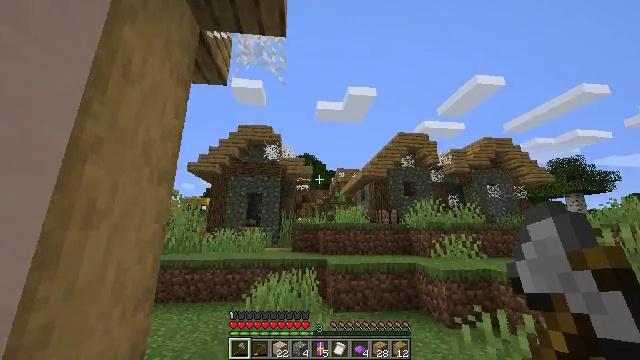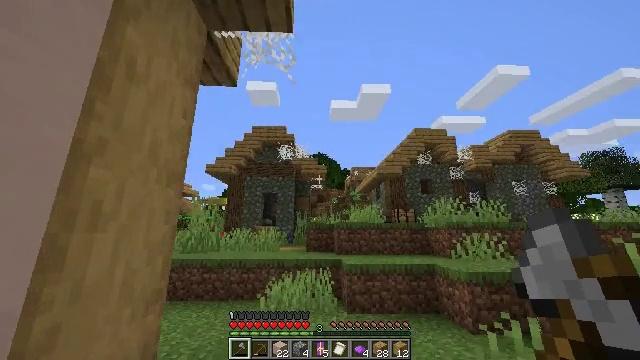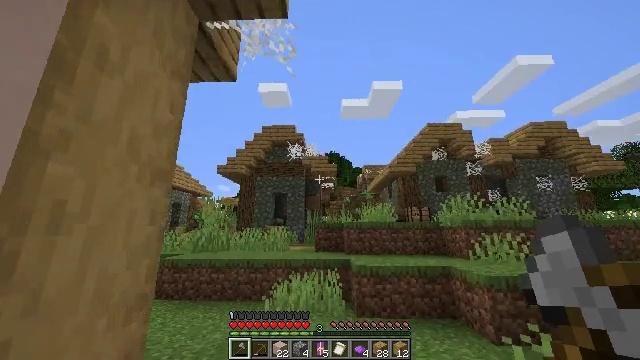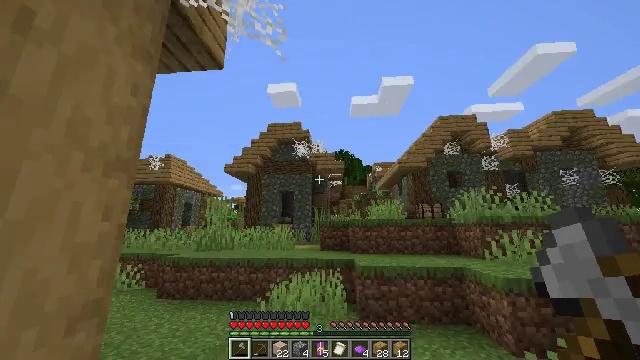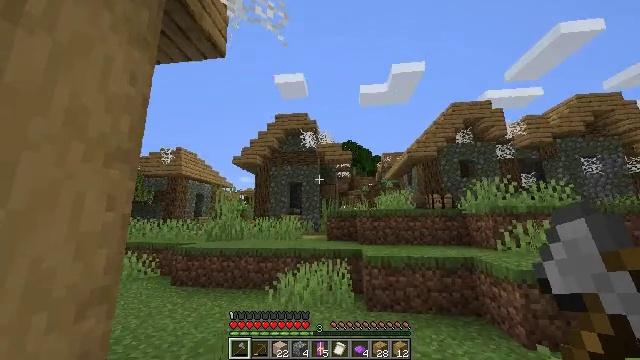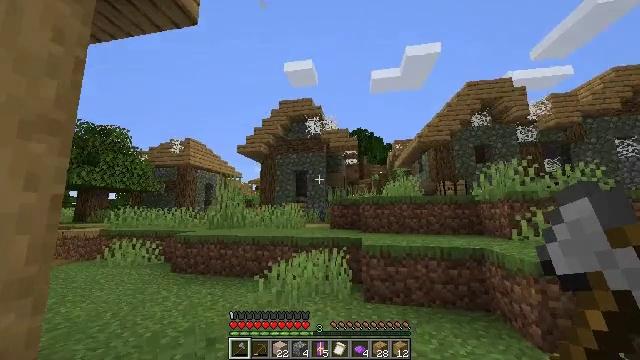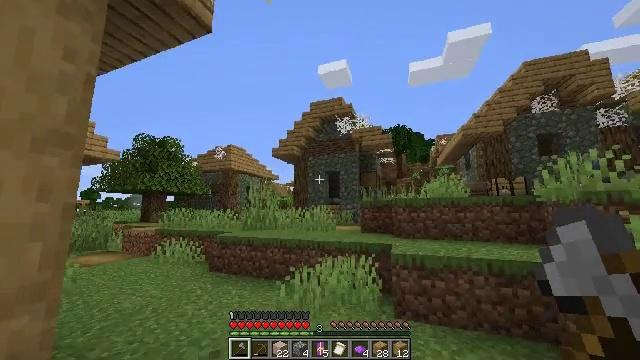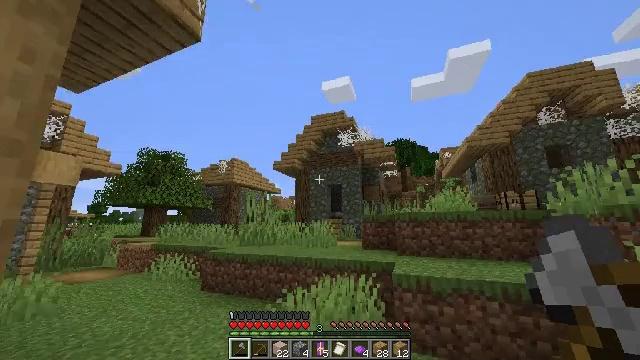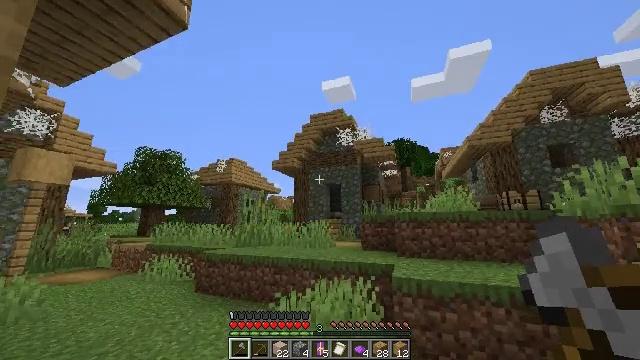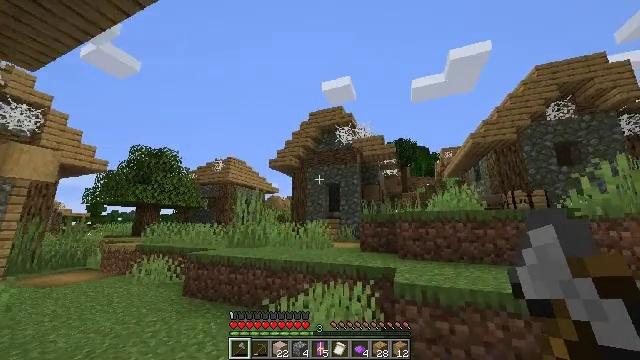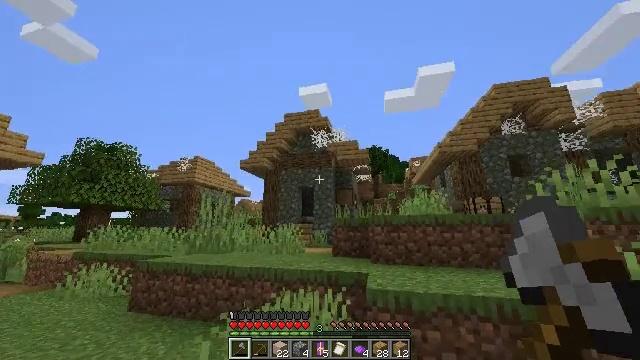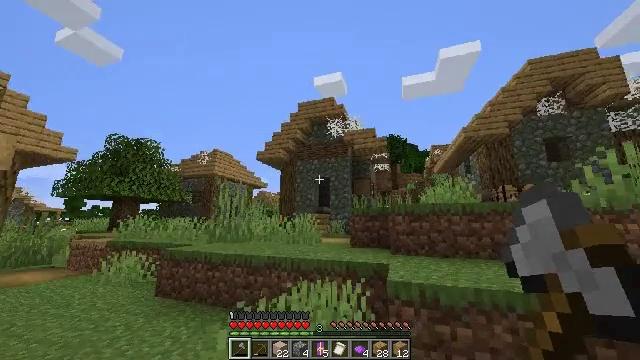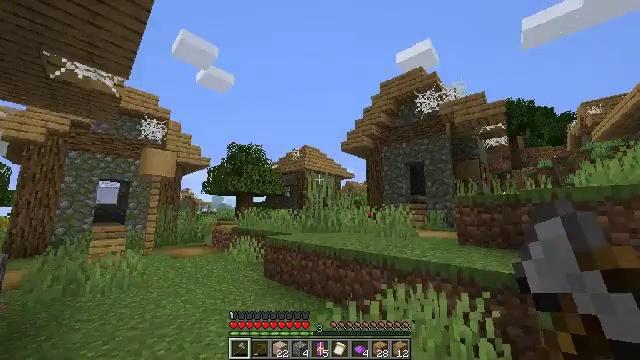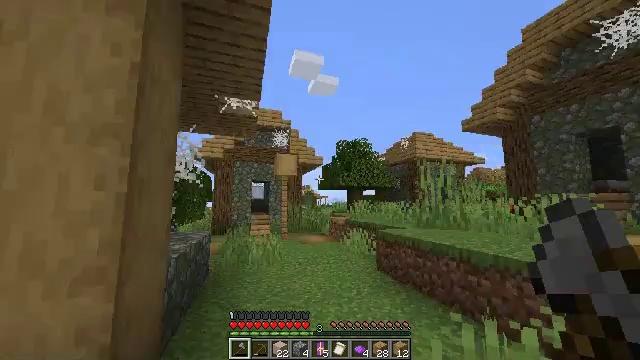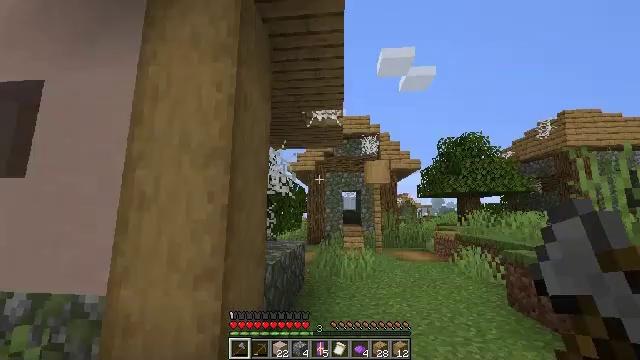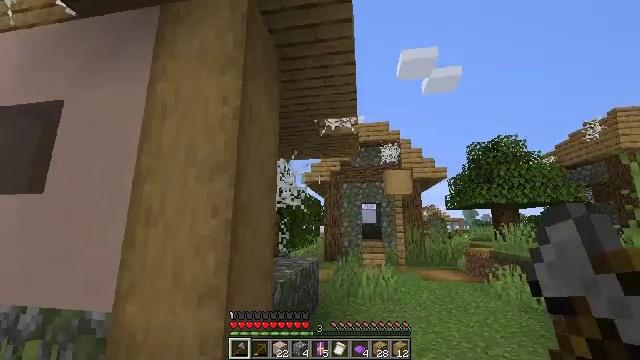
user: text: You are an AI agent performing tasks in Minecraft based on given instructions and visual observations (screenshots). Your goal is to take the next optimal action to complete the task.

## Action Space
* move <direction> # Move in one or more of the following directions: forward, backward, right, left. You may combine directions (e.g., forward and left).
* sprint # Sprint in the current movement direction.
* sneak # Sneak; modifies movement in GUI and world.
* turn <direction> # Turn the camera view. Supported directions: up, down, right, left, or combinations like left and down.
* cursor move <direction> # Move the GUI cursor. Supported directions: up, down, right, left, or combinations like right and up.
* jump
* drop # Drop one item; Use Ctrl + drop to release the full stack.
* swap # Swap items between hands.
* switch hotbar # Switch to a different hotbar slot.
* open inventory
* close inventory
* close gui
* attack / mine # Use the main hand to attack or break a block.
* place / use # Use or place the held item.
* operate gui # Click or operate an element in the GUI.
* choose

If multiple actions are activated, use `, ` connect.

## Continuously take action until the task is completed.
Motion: motion action
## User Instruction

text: Mine the stripped oak log.
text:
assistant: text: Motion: move forward and move right, turn left
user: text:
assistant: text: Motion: move forward and move right, turn left
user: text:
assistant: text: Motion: move forward and move right, turn left
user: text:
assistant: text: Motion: move forward and move right, turn left and down
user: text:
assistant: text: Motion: move forward and move right, turn left and down
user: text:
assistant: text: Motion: move forward and move right, turn left
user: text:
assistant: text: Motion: move forward, turn left and up
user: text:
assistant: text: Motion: move forward
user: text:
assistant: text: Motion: move forward
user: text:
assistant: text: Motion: move forward, turn right and up
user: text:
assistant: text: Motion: move forward, turn left and down
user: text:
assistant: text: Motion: move forward, turn left and down
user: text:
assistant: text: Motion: turn left and down
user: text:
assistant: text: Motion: turn left and up
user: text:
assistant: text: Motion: move back and move right, turn left and up
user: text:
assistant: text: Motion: move back and move right
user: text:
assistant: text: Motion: move back and move right, turn left and up
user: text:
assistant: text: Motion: move back, turn left and up
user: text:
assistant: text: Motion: attack / mine
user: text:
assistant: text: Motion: attack / mine
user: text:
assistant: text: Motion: attack / mine
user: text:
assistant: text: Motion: turn left and up, attack / mine
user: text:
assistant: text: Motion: turn left and up, attack / mine
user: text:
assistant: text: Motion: turn left and up, attack / mine
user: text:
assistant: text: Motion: attack / mine
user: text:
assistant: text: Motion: attack / mine
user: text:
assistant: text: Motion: attack / mine
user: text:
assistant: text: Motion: attack / mine
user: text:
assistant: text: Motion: attack / mine
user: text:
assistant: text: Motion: attack / mine